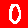
Digit: 0